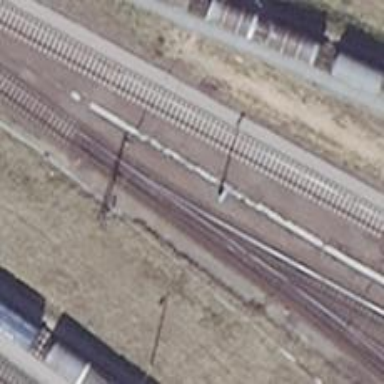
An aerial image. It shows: Railway switch.